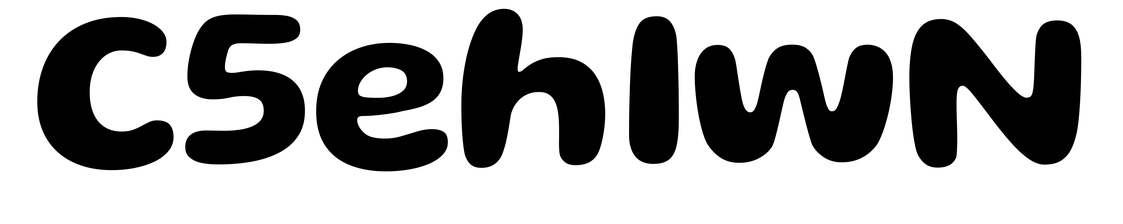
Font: Gluten_SemiBold